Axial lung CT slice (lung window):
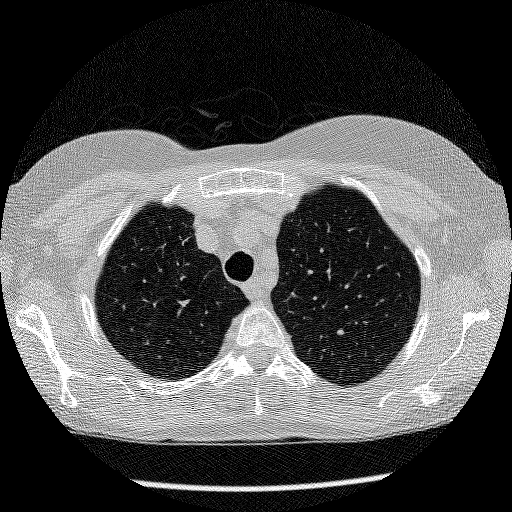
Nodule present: no